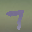
Label: 7